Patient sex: M
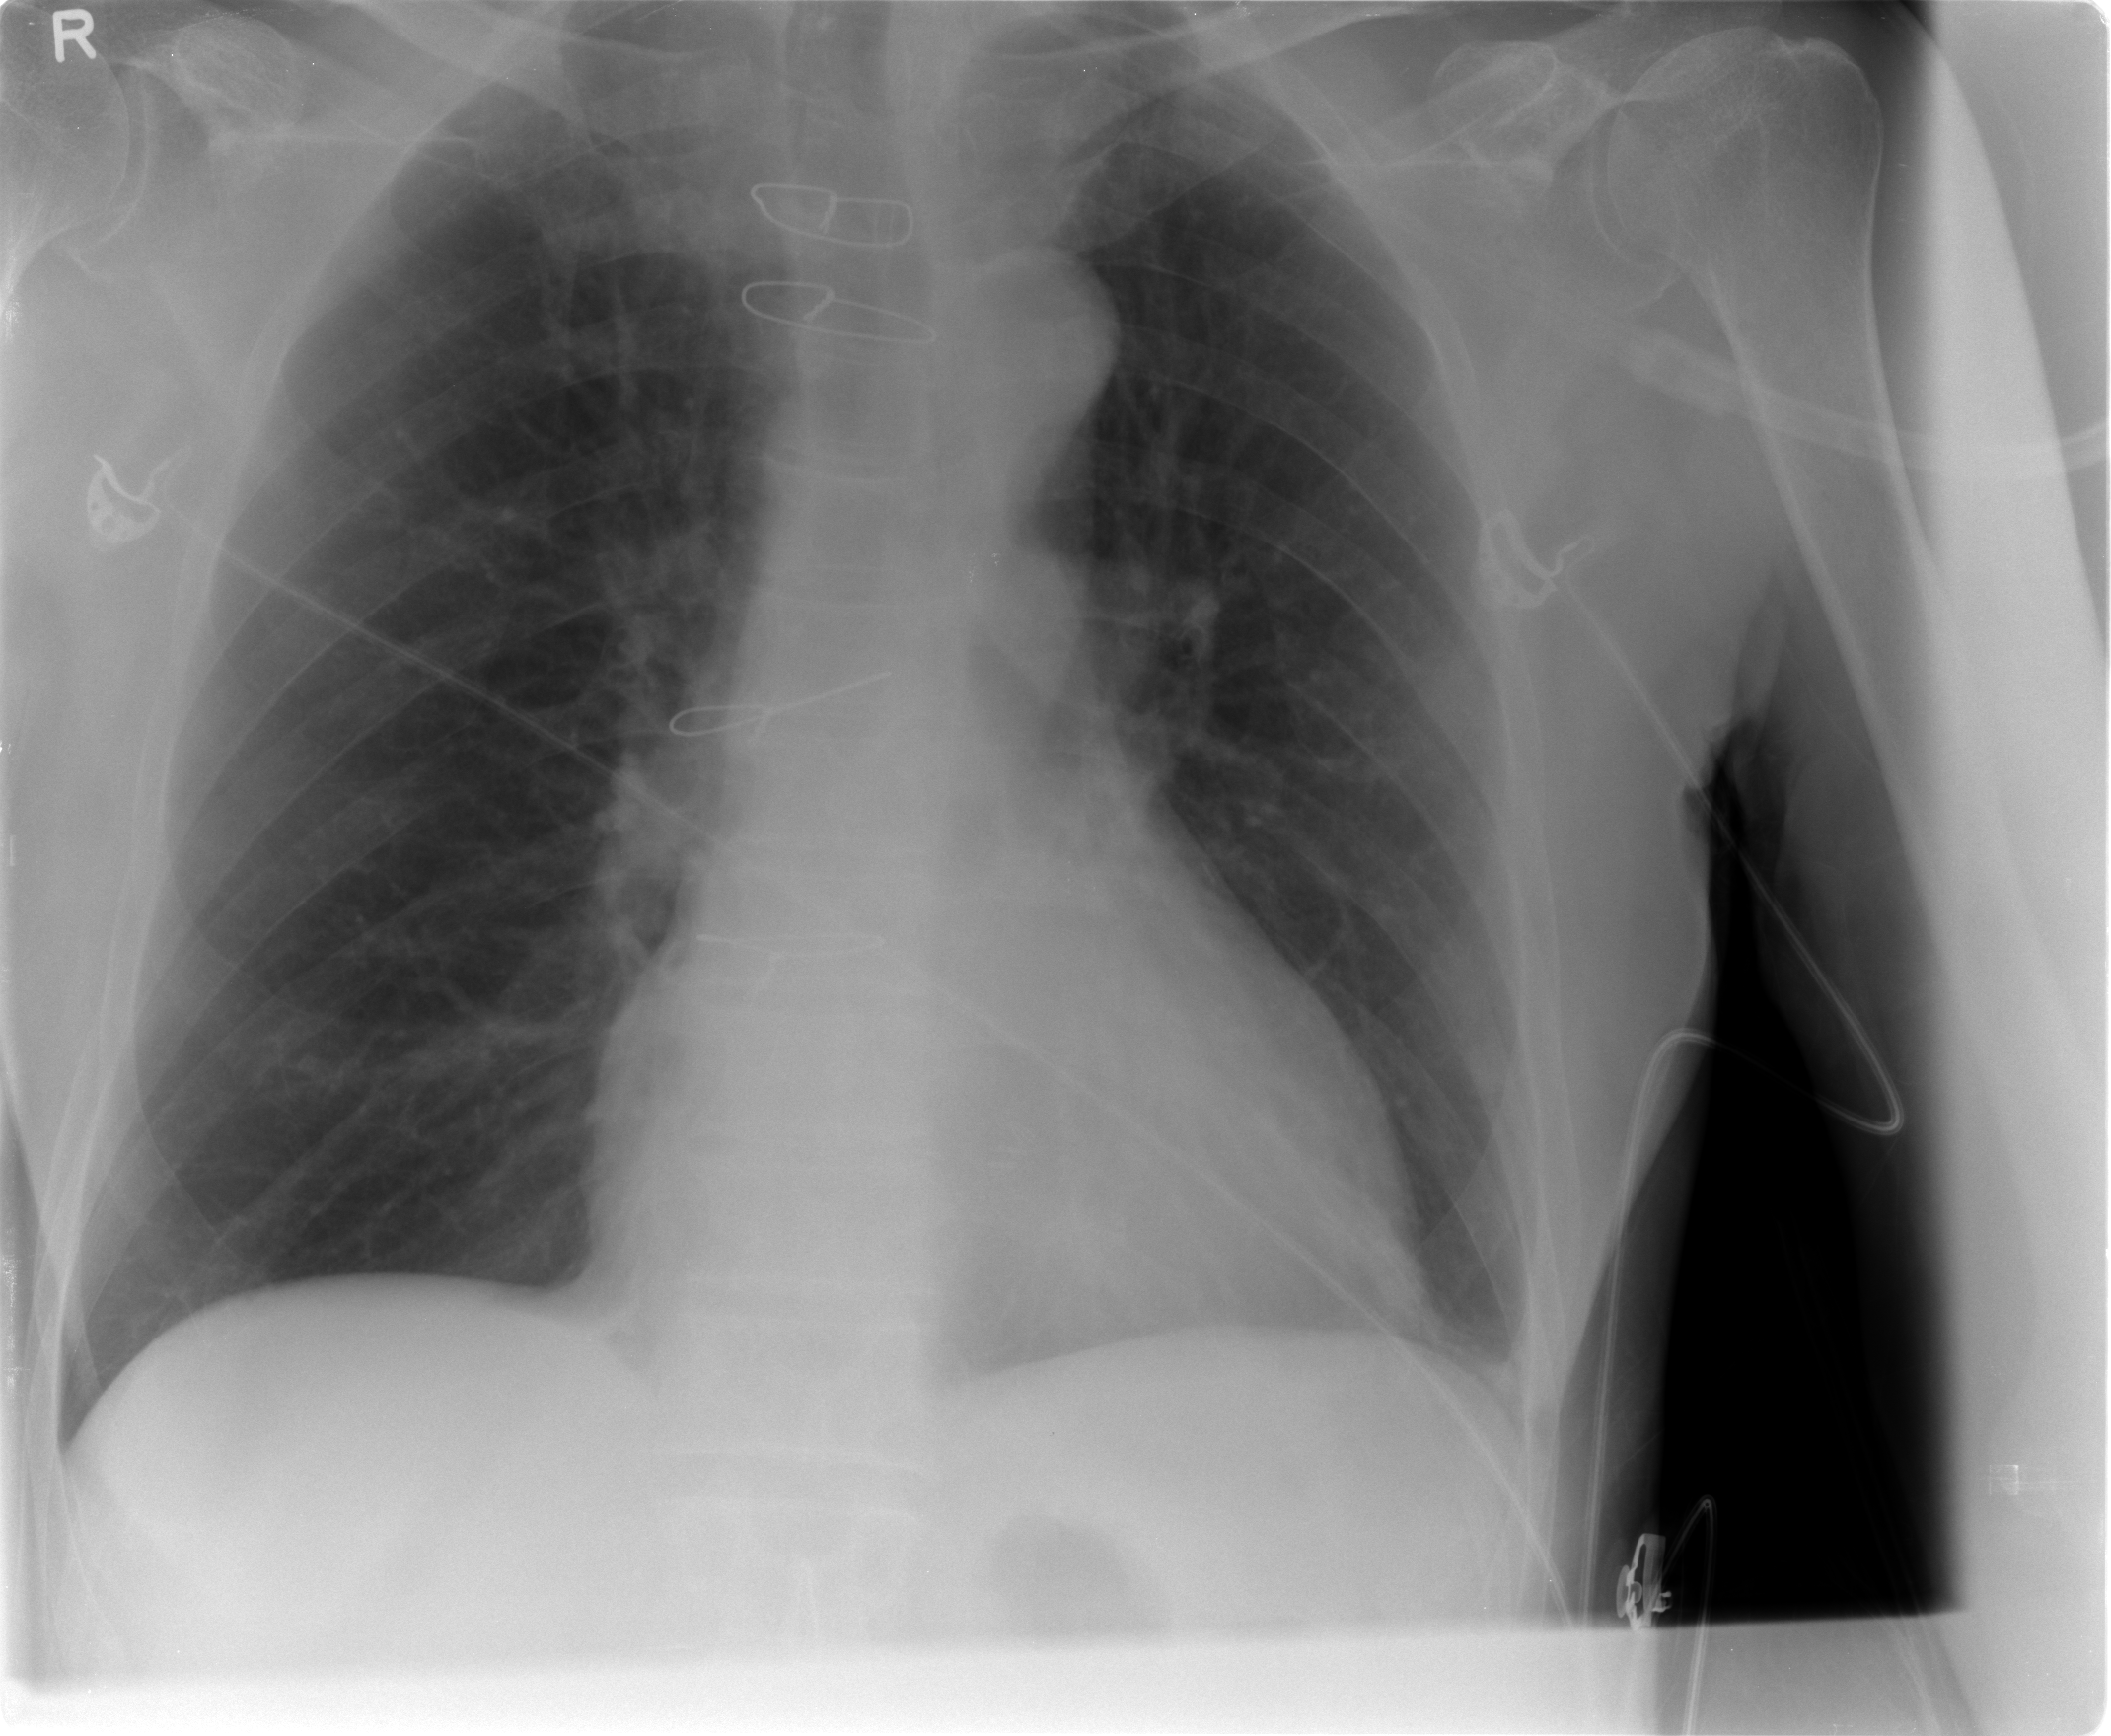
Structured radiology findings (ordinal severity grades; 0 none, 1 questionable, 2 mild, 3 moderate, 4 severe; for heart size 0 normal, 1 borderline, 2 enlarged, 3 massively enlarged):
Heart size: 0
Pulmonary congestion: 0
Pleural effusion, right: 0
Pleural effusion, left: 2
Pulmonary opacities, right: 0
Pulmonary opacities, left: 0
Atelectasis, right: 0
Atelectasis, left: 2